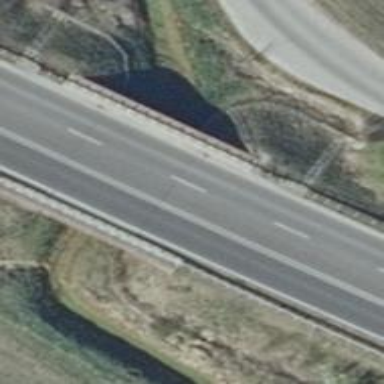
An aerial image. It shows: Motorway bridge with asphalt surface. The bridge is part of primary highway.